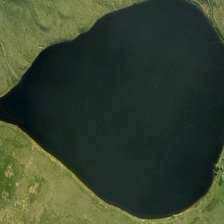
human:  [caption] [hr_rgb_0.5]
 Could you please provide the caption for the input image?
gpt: many green meadows are around an irregular black green pond .

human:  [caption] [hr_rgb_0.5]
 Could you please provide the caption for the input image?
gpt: many green meadows are around an irregular black green pond .

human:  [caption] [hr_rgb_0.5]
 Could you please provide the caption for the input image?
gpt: many green meadows are around an irregular black green pond .

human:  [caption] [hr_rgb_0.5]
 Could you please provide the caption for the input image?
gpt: many green meadows are around an irregular black green pond .

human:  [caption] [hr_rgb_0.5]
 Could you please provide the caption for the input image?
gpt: many green meadows are around an irregular black green pond .